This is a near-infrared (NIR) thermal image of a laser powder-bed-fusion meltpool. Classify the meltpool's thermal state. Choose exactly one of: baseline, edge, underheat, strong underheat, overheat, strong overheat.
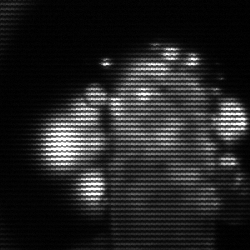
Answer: strong underheat